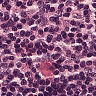
Metastatic tissue present: no